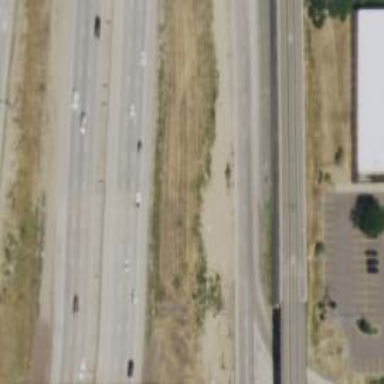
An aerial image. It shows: Motorway.